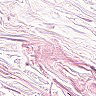
Metastatic tissue present: no